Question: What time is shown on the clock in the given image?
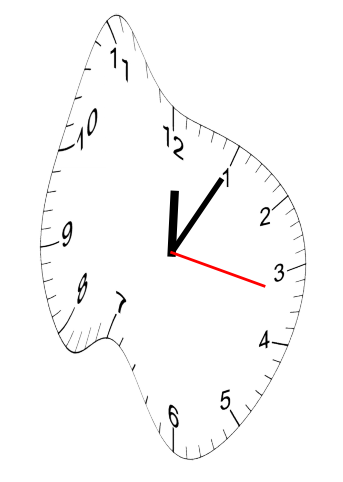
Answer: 12:05:17